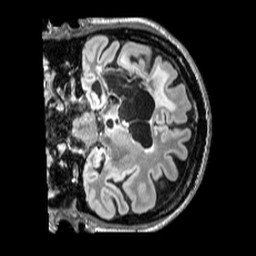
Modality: FLAIR
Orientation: coronal
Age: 31
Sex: female
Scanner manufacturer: siemens
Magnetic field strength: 3 T
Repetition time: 5 s
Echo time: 0.387 s